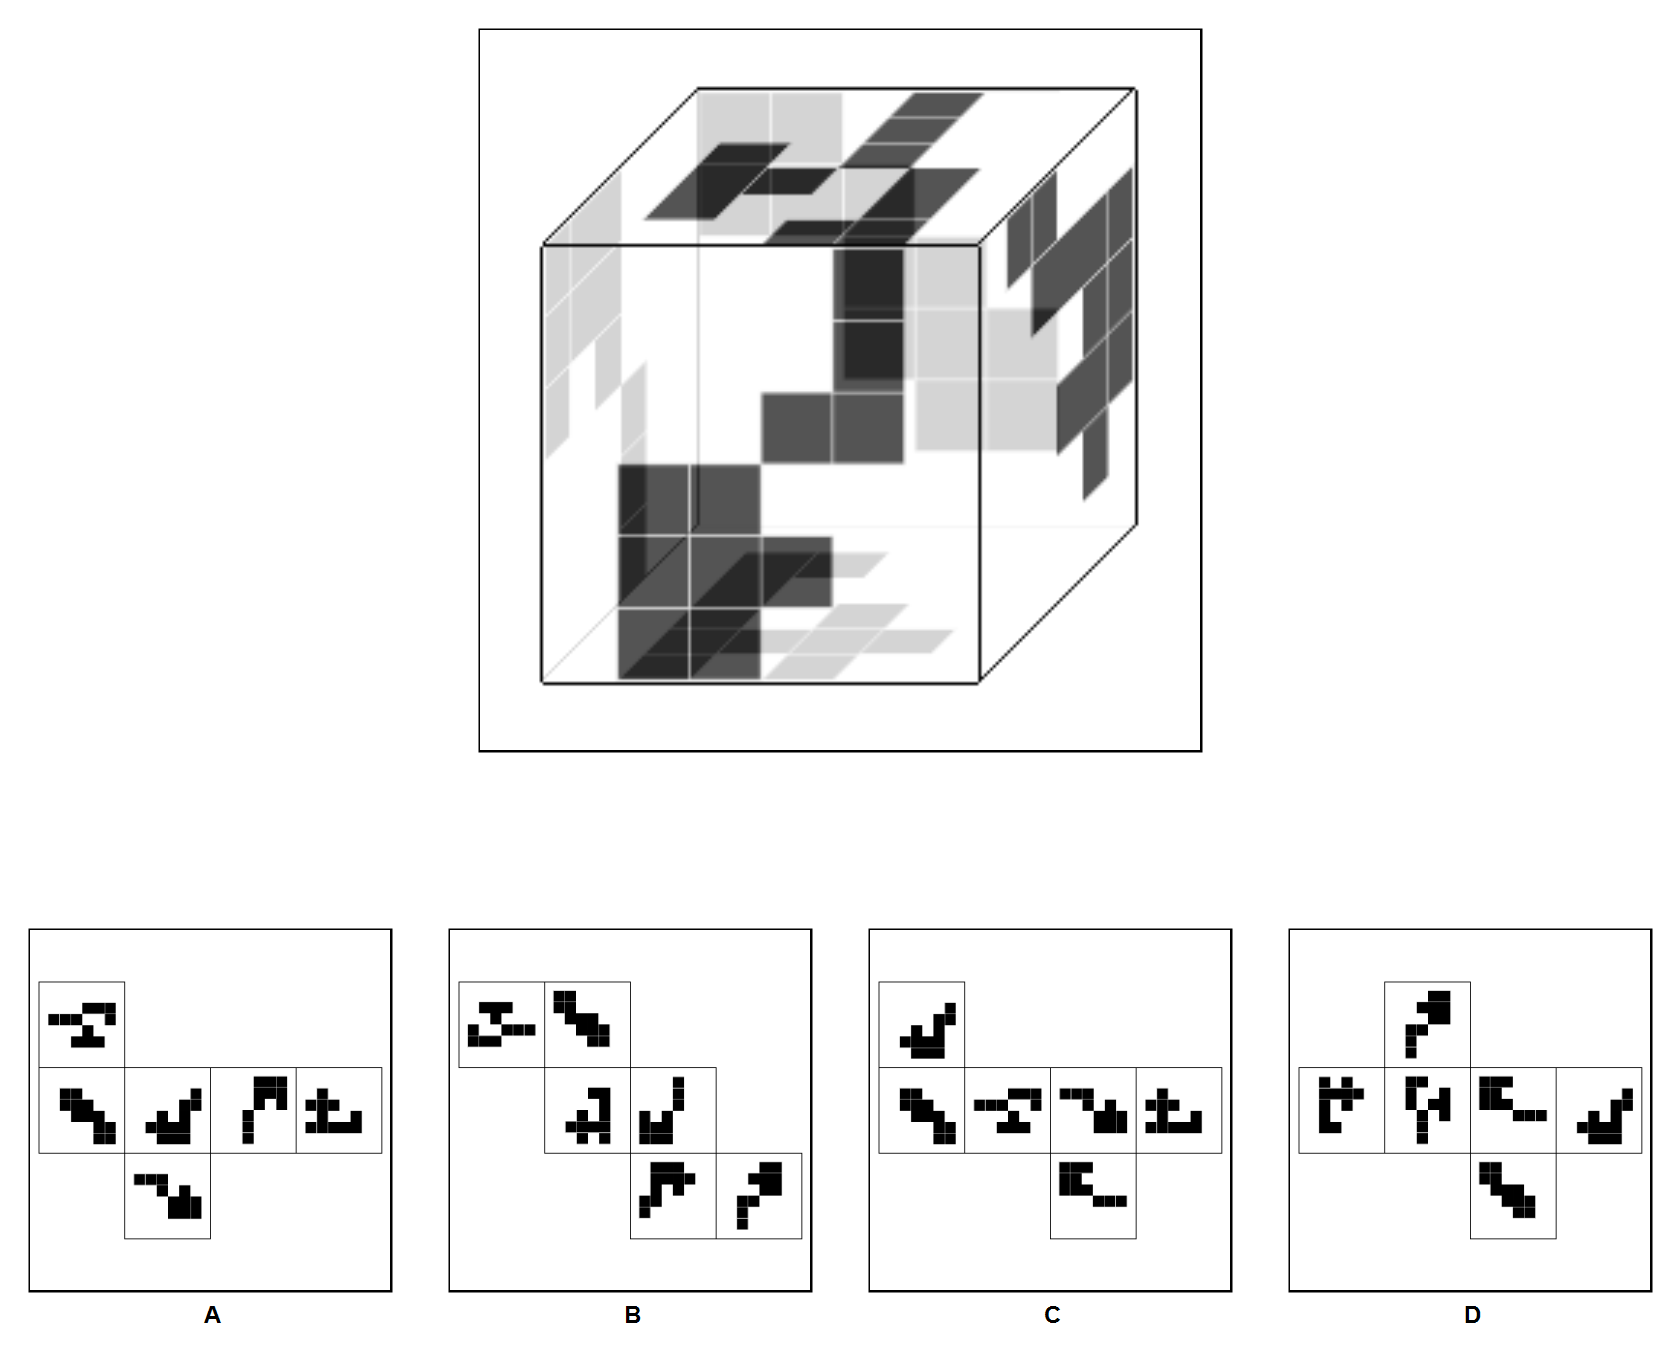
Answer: C